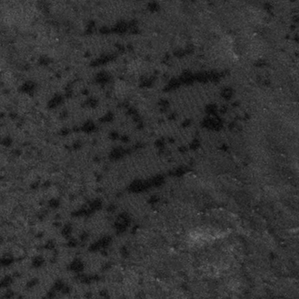
Label: frost